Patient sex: M
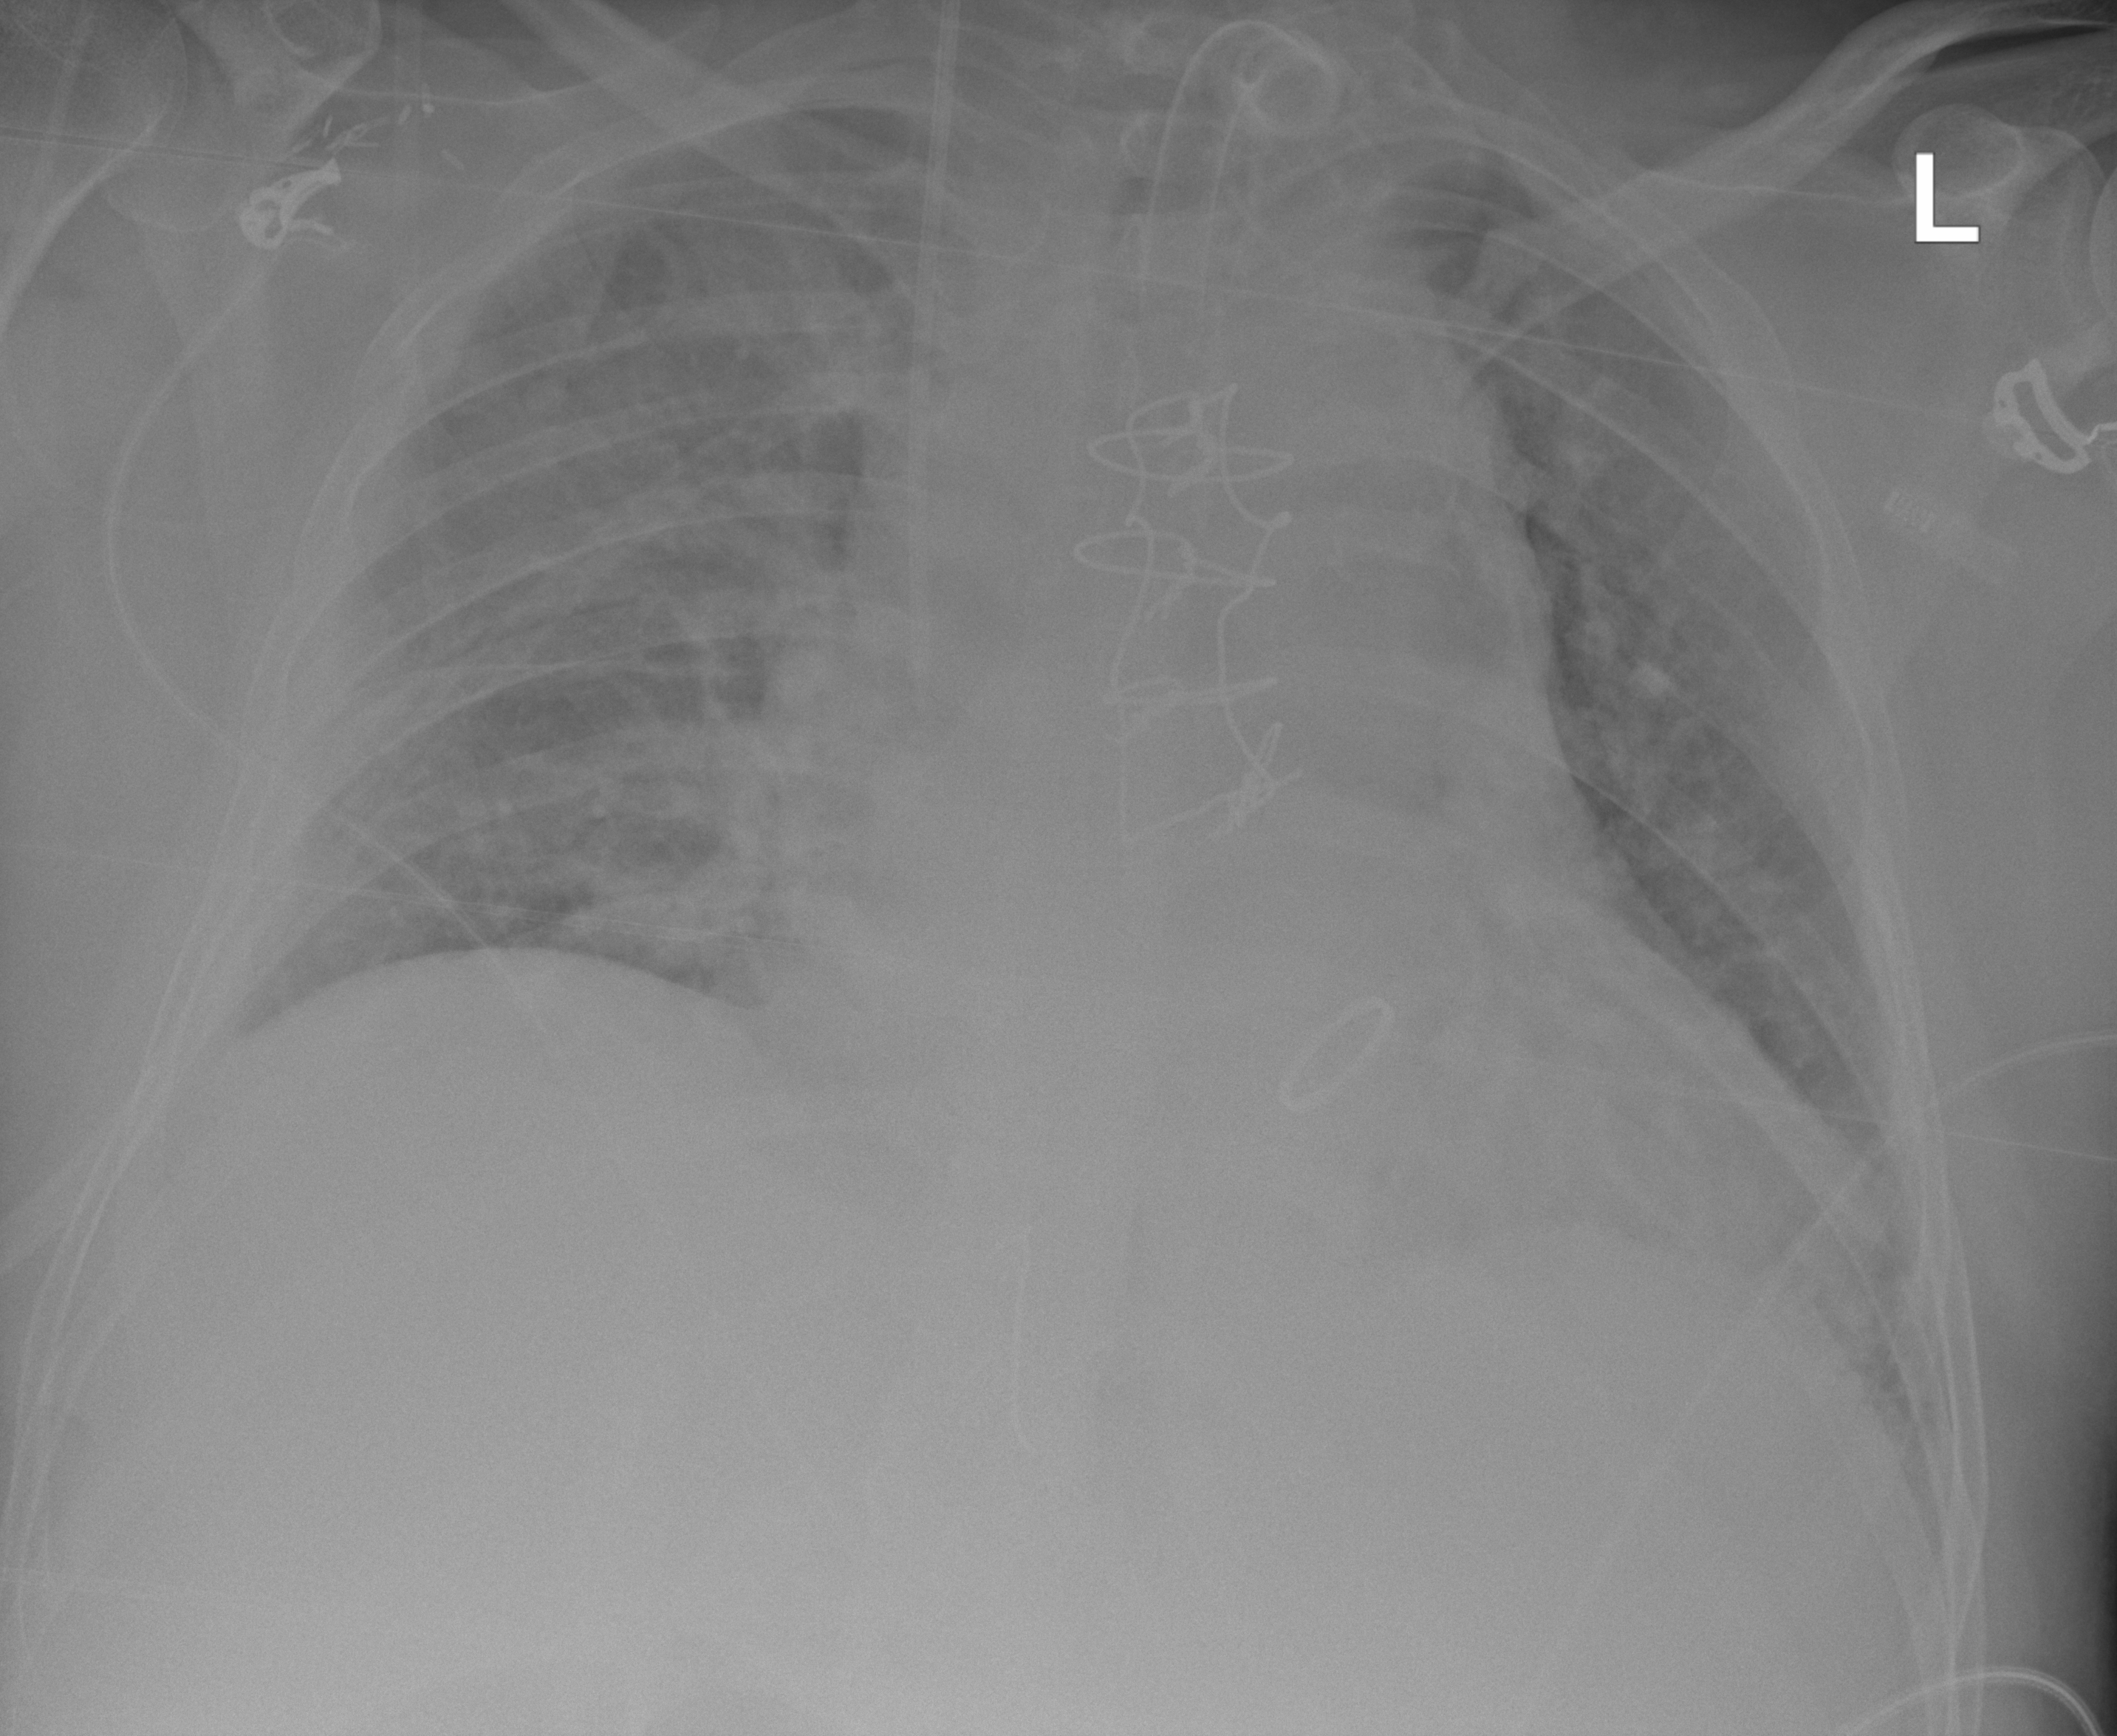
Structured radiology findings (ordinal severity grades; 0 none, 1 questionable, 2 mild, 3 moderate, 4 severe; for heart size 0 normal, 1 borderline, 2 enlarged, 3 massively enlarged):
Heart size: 2
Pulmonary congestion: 2
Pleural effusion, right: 2
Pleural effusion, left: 0
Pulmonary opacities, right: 2
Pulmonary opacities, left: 2
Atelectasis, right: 2
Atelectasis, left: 2